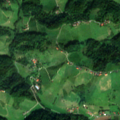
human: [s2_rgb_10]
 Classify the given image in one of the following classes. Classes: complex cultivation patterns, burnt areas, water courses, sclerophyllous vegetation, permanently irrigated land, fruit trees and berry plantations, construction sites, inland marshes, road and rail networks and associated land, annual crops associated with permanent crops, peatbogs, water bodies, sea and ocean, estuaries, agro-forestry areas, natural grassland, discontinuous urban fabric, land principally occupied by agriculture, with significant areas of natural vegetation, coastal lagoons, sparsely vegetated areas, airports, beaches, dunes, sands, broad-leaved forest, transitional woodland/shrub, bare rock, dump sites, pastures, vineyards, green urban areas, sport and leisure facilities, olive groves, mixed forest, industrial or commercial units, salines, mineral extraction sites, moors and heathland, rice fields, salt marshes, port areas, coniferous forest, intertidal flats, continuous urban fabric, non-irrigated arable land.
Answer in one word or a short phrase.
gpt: non-irrigated arable land, vineyards, pastures, broad-leaved forest